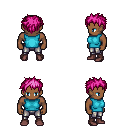
a pixel art fantasy rpg character, male body template, human, dark skin, teal sleeveless shirt, metal pants, pink bedhead hairstyle, maroon shoes, four views (front, back, left, right), 2x2 character sprite sheet, small pixel art, hard edges, no anti-aliasing